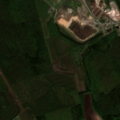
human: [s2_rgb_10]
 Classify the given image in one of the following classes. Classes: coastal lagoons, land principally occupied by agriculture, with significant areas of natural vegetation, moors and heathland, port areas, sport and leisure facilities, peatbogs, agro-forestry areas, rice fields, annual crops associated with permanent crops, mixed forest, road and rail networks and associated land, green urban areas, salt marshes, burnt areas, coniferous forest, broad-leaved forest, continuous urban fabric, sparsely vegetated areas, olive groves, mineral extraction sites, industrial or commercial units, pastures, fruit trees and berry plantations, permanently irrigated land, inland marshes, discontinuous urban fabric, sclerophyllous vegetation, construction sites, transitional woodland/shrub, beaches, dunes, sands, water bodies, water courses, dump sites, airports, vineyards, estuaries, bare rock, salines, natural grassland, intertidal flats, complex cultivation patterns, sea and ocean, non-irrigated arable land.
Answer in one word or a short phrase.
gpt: dump sites, non-irrigated arable land, coniferous forest, mixed forest